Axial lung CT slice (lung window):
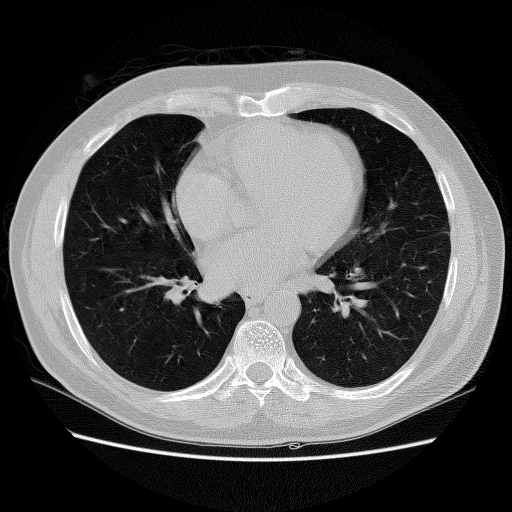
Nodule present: no